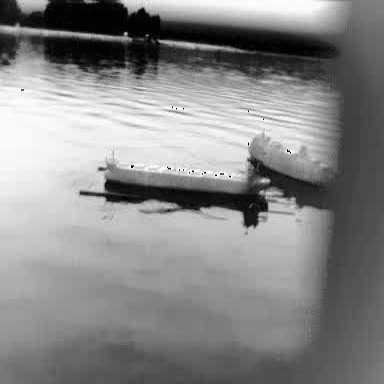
There are two objects shown in the infrared image, including a liner, and a container_ship.